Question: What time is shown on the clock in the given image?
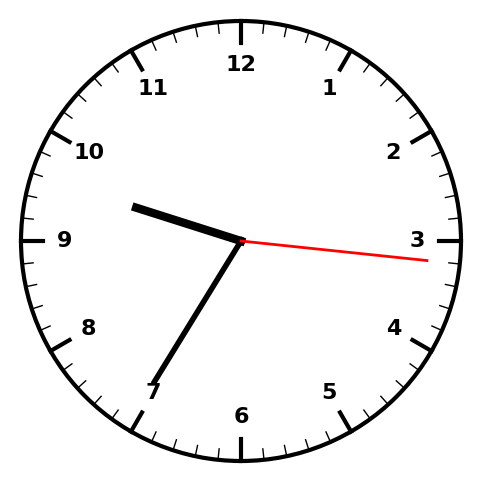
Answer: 09:35:16